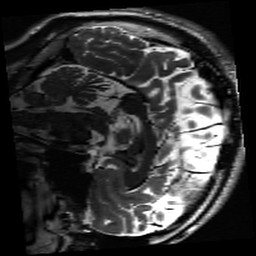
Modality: inplaneT2
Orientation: sagittal